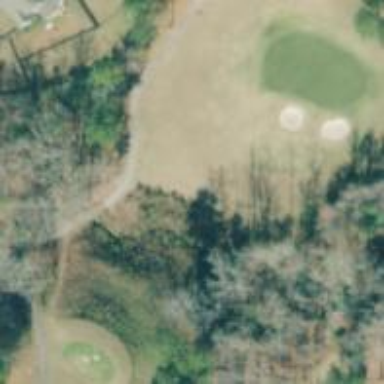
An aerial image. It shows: Rough area on grassy golf course.